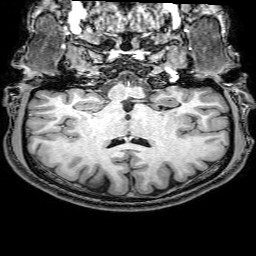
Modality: T1w
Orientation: sagittal
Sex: male
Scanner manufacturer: philips
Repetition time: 0.008205 s
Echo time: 0.00376 s